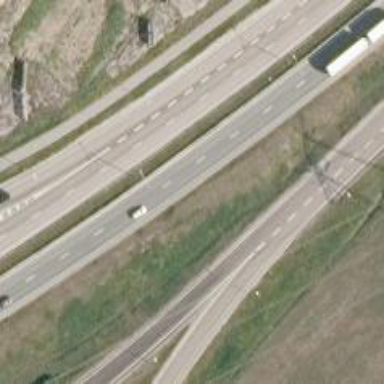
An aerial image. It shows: Motorway junction.